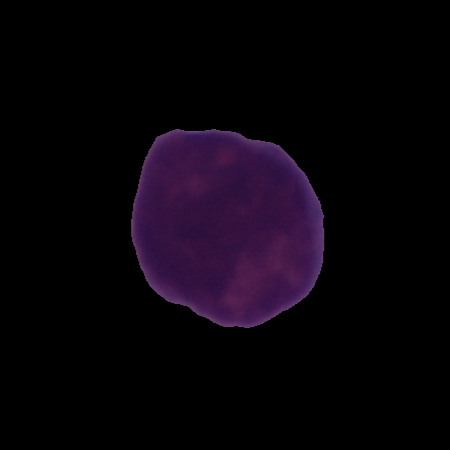
Label: cancer